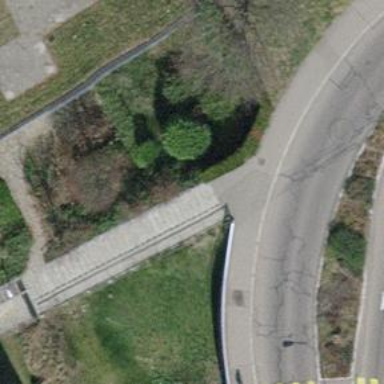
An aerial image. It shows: Set of steps with sett surface. There is also ramp available.